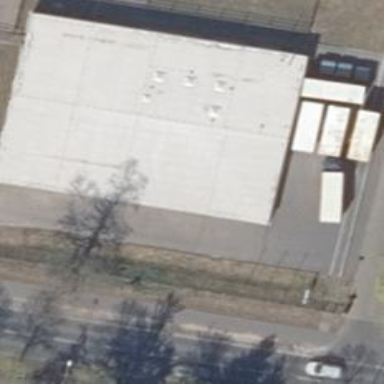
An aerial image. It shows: Building with flat grey roof.